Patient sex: M
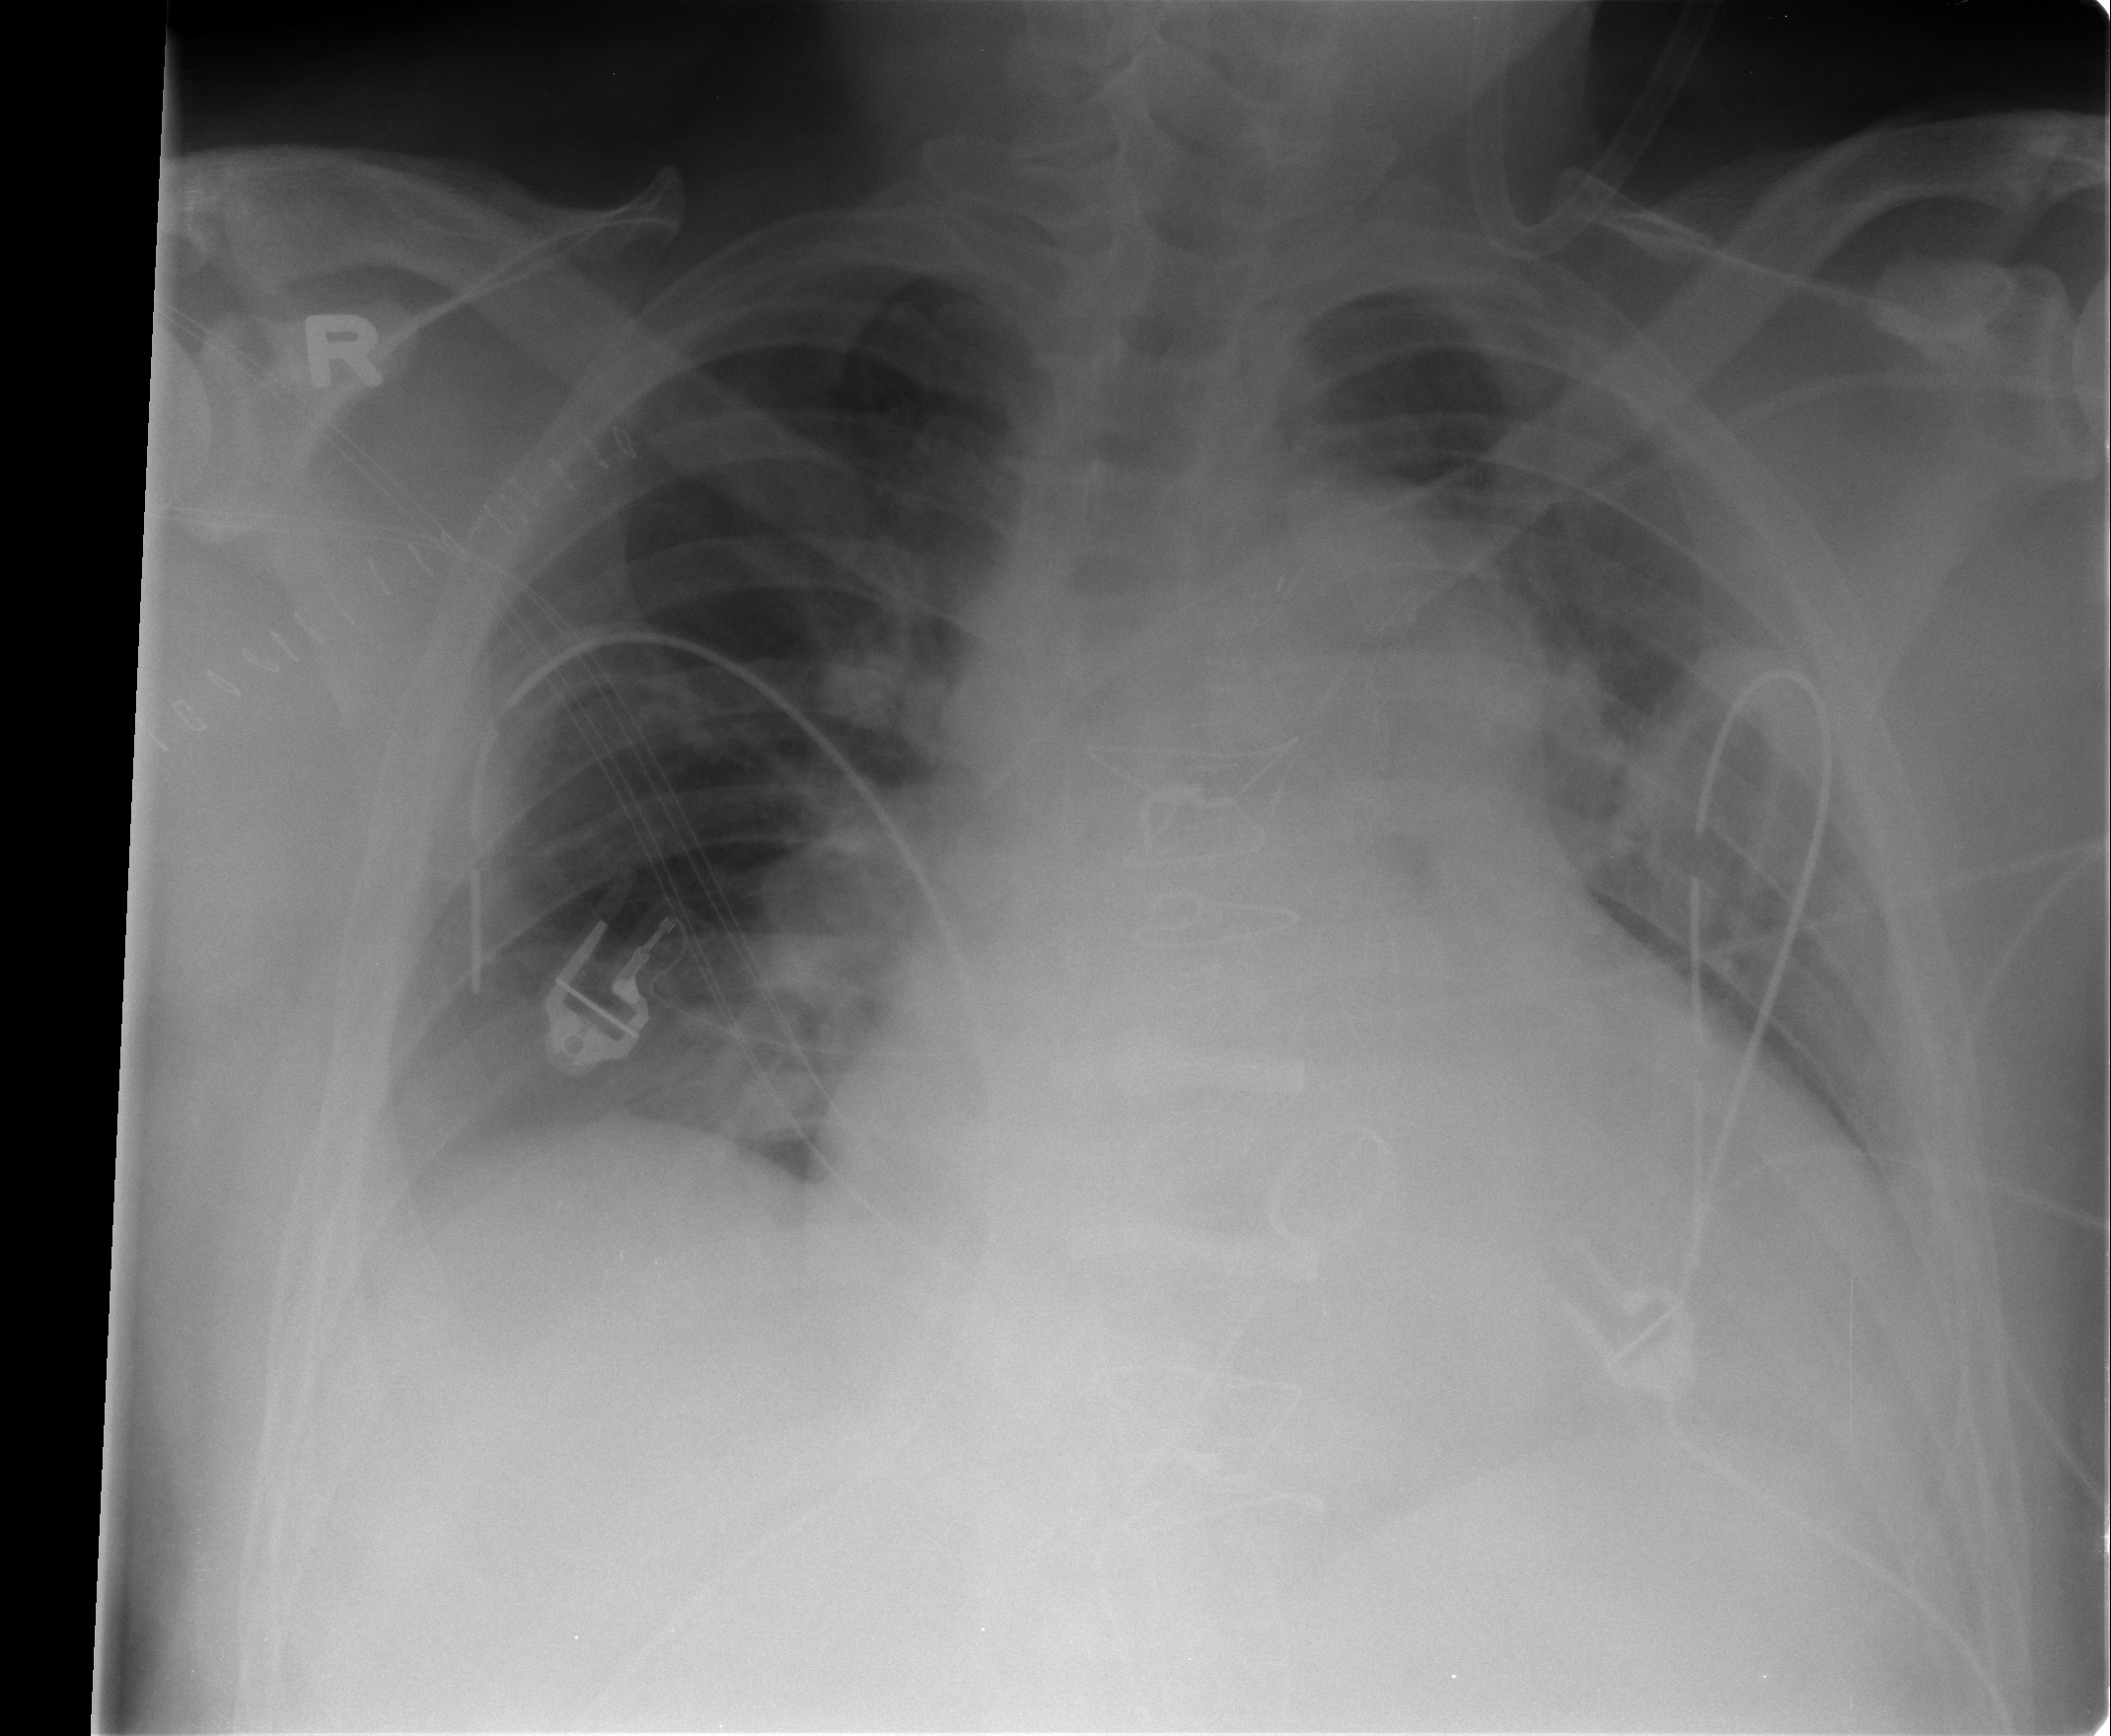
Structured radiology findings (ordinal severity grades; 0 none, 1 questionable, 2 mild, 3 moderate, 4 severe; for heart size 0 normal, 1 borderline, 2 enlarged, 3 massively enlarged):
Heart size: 2
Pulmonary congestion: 2
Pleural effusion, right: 2
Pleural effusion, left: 2
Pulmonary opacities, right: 2
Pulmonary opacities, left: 1
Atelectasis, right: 2
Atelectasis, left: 2